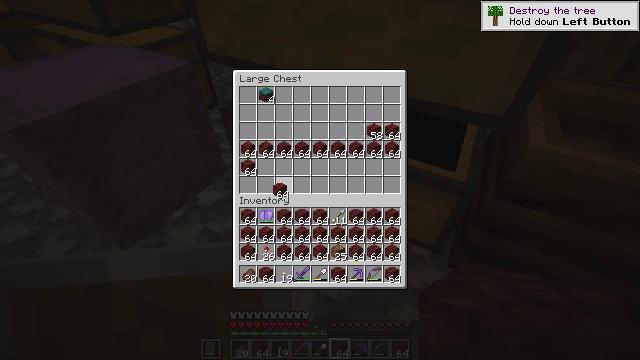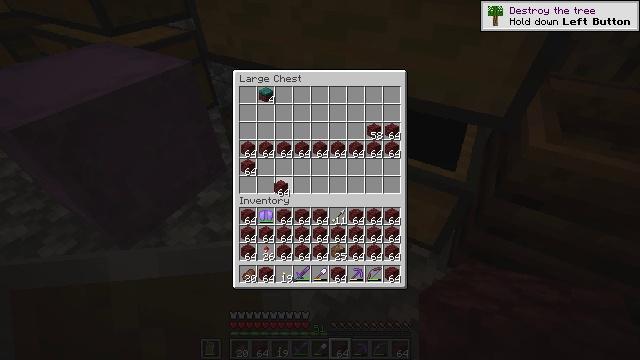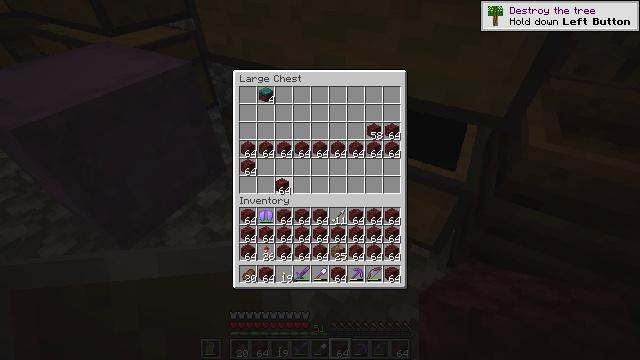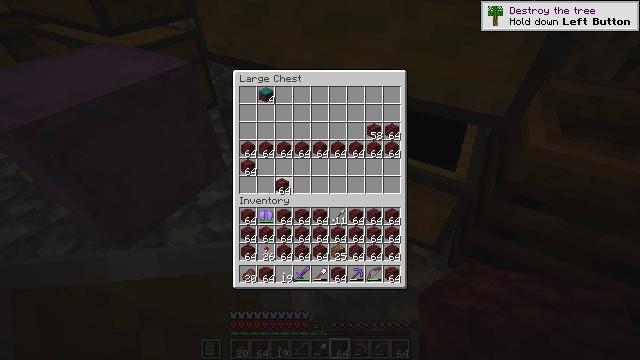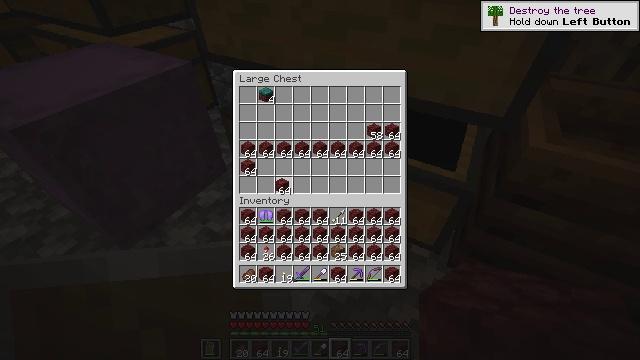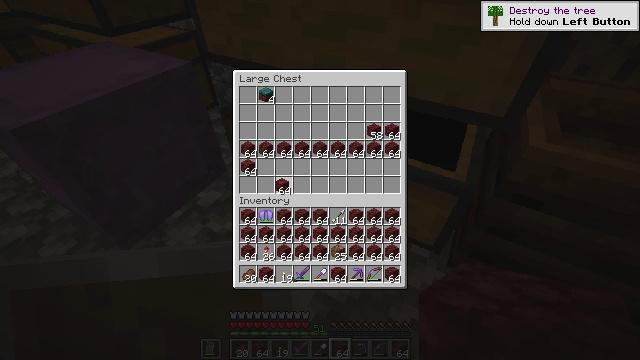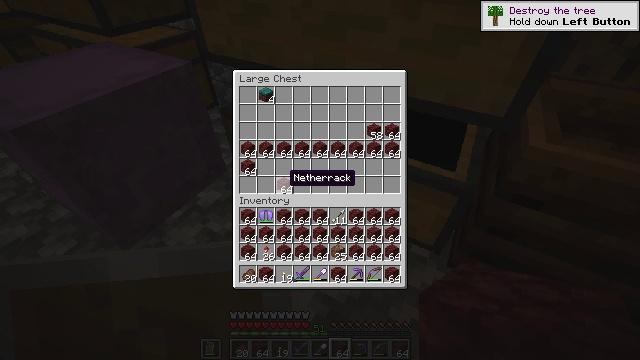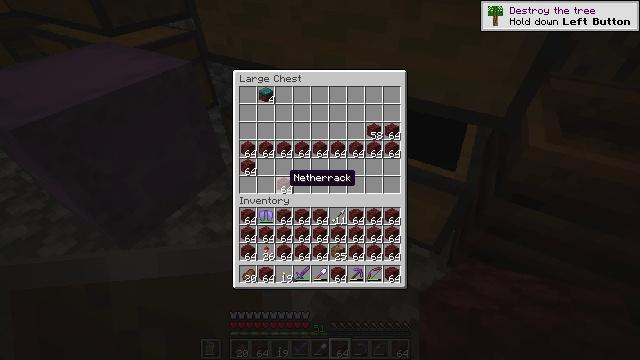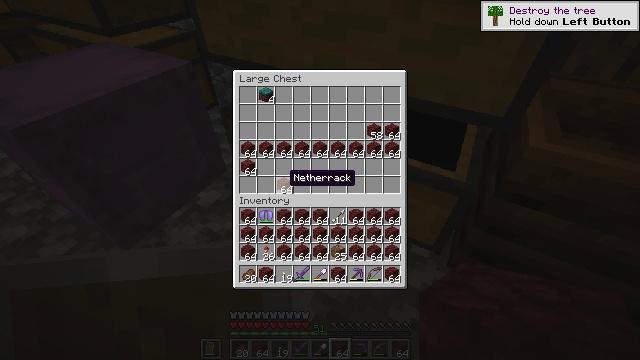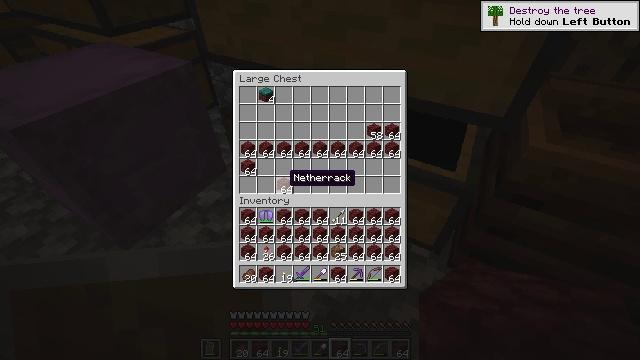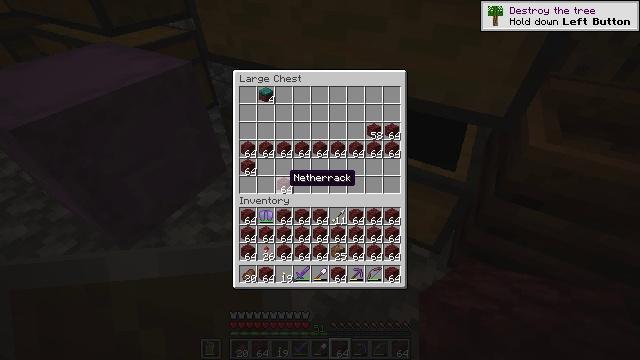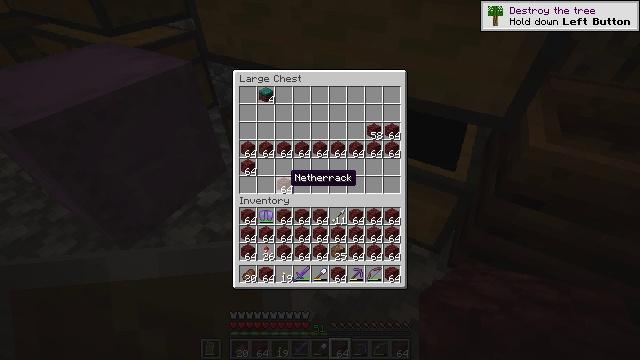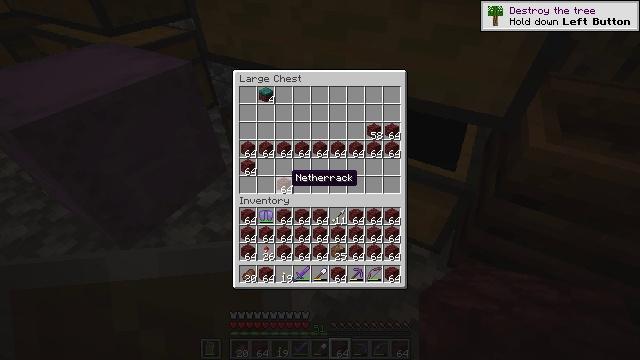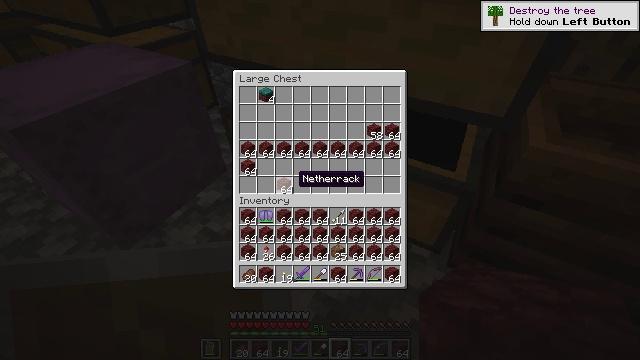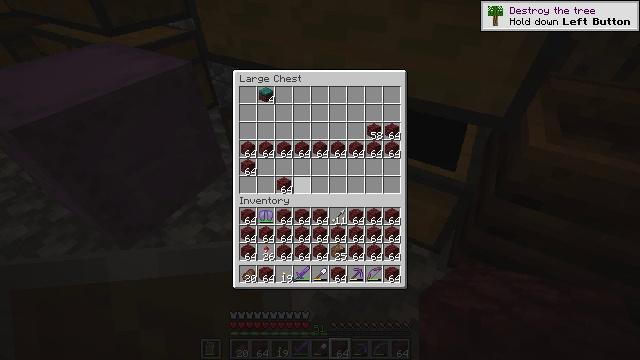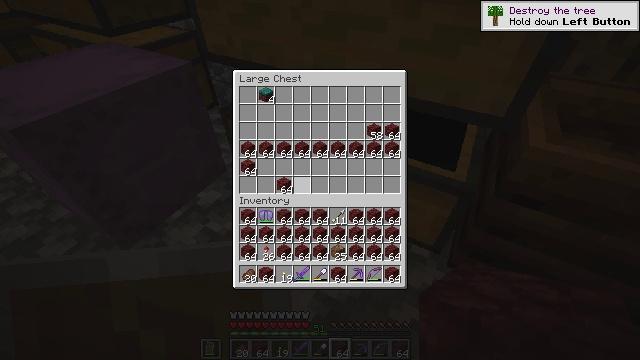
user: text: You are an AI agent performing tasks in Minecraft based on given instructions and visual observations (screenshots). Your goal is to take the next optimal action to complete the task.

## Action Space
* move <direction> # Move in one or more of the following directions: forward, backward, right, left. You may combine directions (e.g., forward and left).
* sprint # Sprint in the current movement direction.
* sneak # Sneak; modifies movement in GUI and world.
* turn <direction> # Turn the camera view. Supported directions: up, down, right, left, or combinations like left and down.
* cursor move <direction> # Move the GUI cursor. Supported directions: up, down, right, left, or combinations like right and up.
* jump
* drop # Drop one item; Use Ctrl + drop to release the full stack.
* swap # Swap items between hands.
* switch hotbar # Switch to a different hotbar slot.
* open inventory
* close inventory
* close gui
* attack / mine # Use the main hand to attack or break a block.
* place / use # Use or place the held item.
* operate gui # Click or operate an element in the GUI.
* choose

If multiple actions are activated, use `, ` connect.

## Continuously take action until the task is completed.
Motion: motion action
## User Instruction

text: Retrieve the shulker box into the inventory.
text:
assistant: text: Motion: no_op
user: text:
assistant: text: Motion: no_op
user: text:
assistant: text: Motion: attack / mine
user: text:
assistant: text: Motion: attack / mine
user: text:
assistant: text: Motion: attack / mine
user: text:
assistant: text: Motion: no_op
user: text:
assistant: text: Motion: no_op
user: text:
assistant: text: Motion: no_op
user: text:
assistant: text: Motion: no_op
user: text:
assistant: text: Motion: no_op
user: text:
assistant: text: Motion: no_op
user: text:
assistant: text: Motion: no_op
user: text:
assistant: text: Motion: turn right
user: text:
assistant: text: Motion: no_op
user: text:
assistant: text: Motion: no_op
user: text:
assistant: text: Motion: no_op
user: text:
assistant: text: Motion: no_op
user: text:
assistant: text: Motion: no_op
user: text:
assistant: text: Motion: no_op
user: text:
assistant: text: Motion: no_op
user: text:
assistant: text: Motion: turn left
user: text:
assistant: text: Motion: turn left
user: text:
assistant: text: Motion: turn left
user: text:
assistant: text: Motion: turn left
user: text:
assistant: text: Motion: turn left and up
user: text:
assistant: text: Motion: turn left and up
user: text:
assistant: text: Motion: turn left and up
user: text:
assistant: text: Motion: turn left
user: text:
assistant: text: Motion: turn left and up
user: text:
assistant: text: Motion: turn left and up